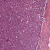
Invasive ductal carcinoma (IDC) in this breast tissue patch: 1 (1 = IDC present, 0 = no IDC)